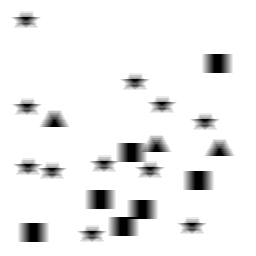
Squares: 7
Triangles: 3
Stars: 11
Total shapes: 21